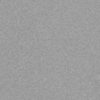
Label: dusty